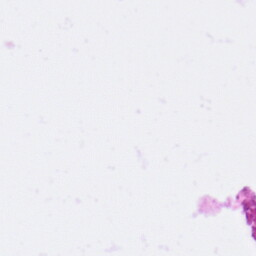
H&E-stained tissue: Pancreatic